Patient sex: M
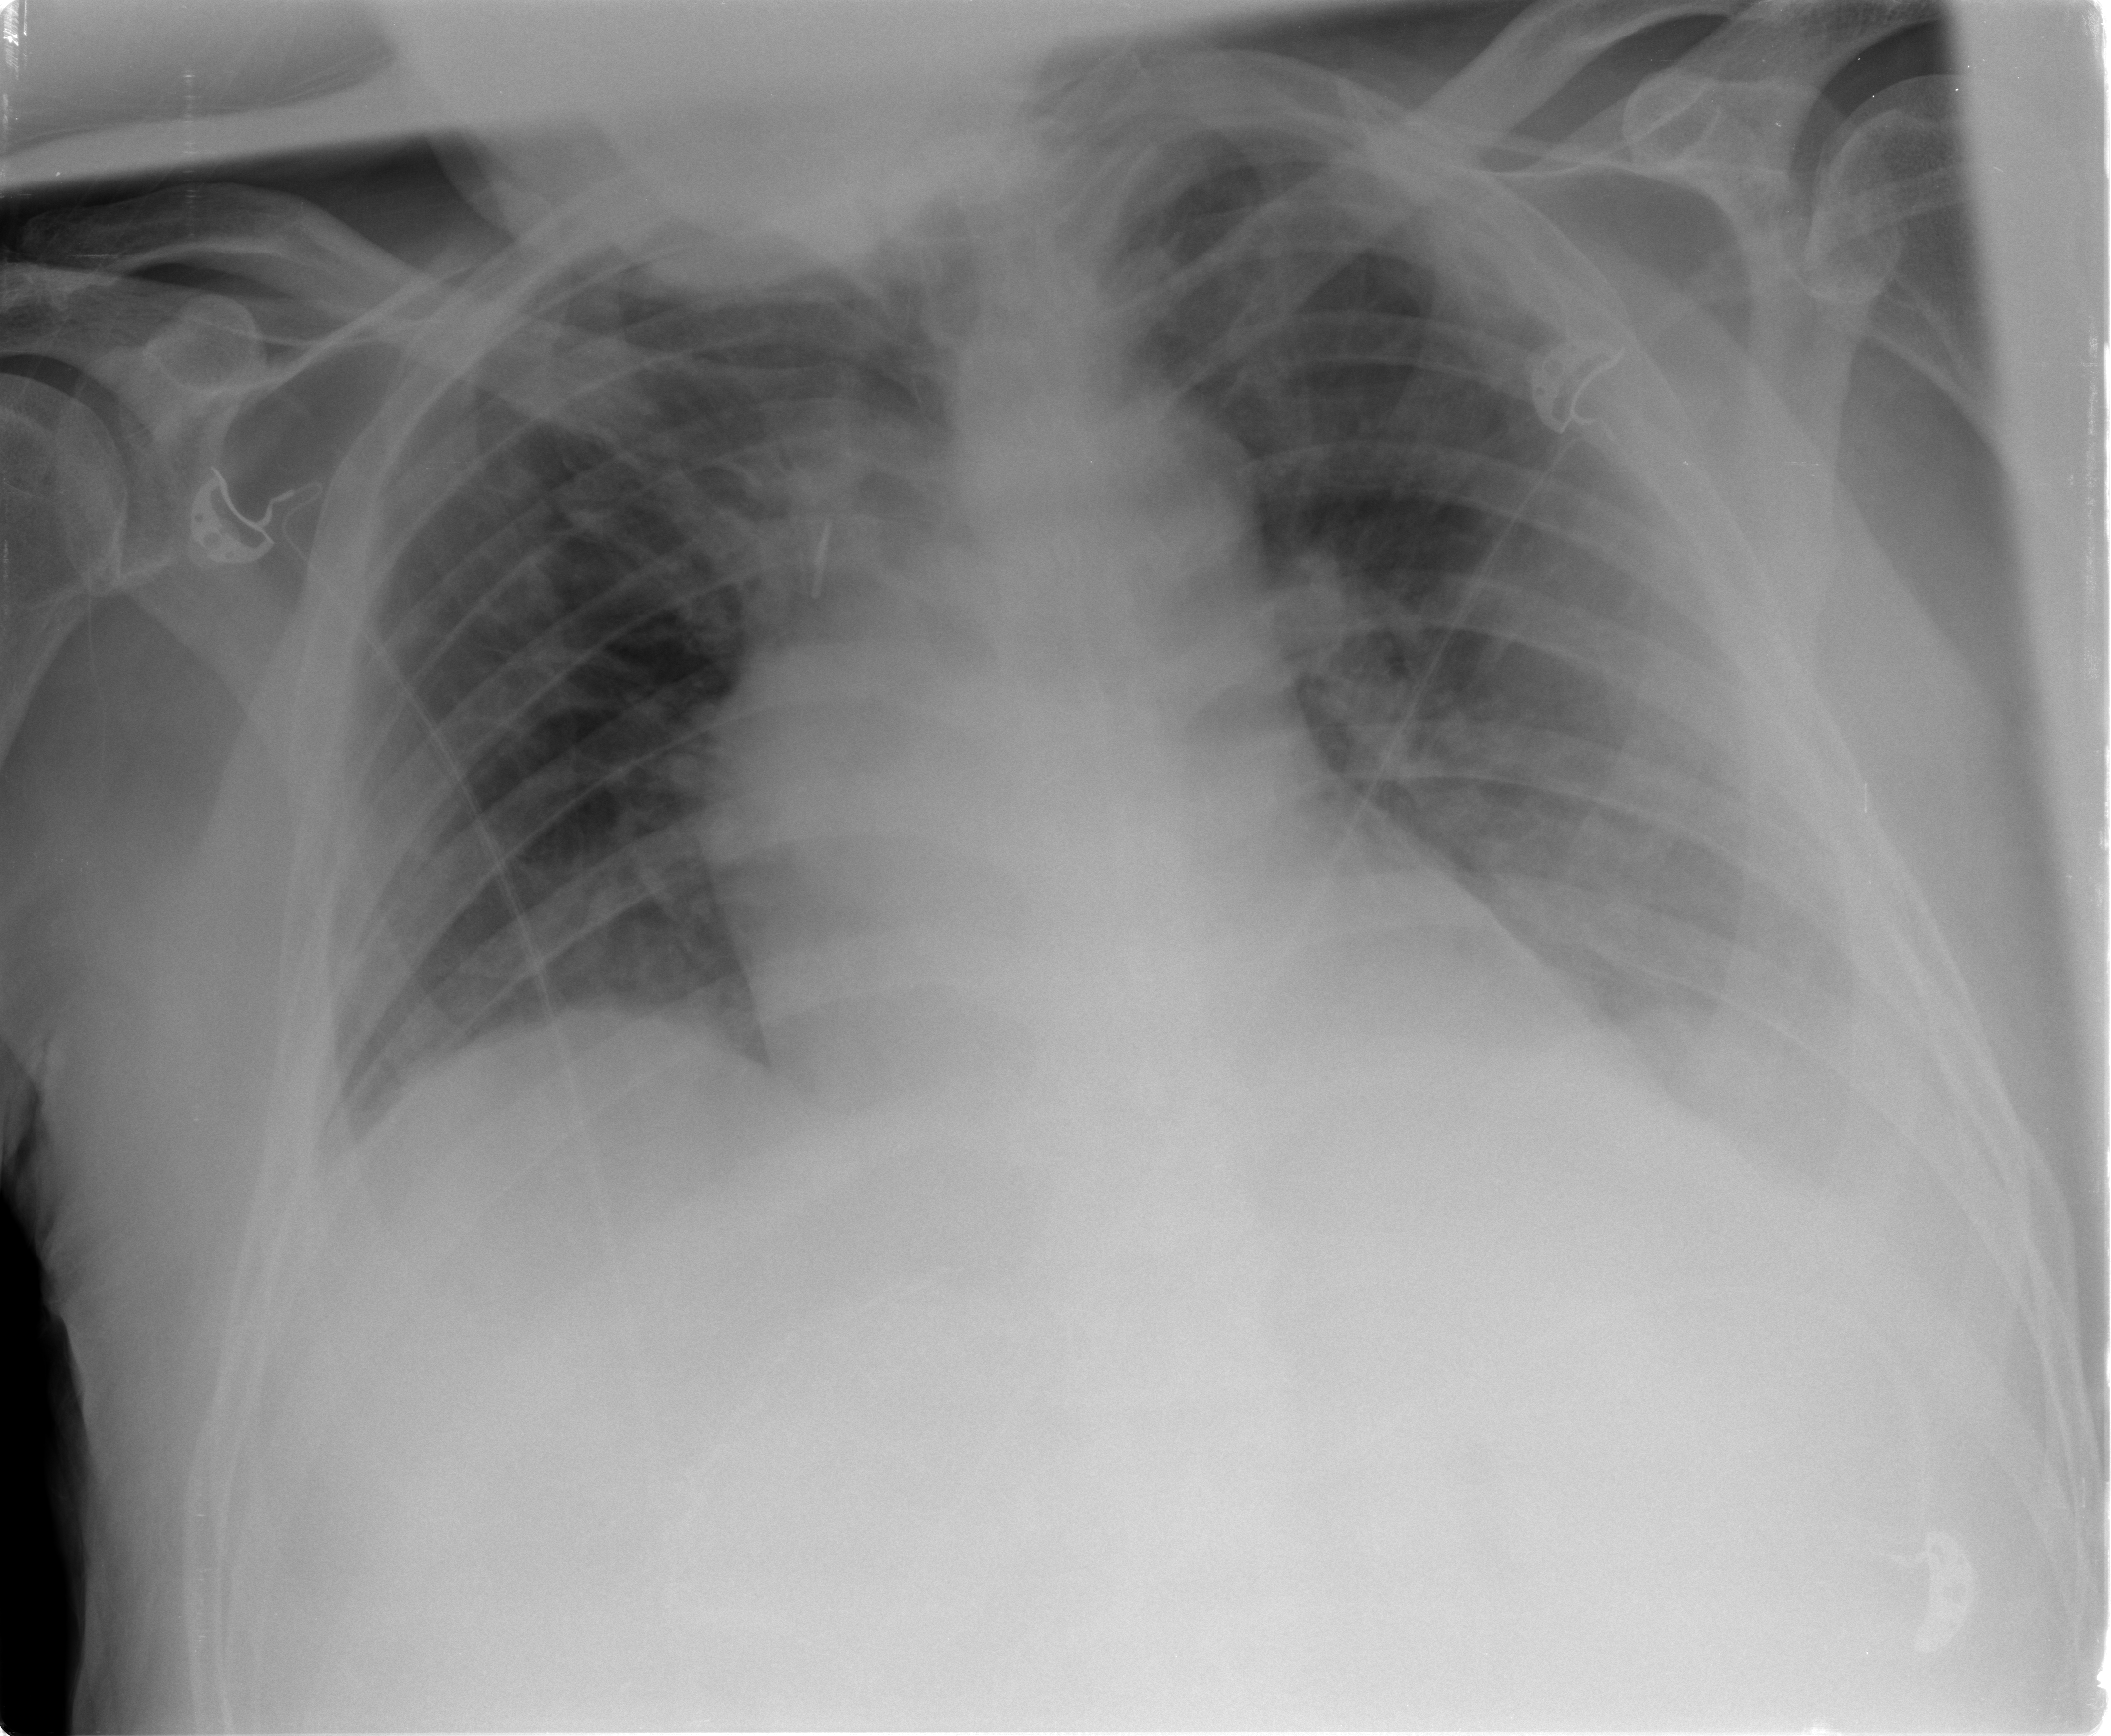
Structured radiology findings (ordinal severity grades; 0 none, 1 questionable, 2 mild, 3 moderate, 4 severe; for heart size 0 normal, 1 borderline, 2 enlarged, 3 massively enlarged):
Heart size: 2
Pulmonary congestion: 2
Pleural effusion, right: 2
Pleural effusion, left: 2
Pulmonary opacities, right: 2
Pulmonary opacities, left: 2
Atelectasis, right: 1
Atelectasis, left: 3